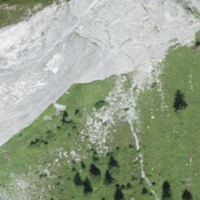
EUNIS habitat code: 31
Species observed at this site:
Pyrrhocorax graculus